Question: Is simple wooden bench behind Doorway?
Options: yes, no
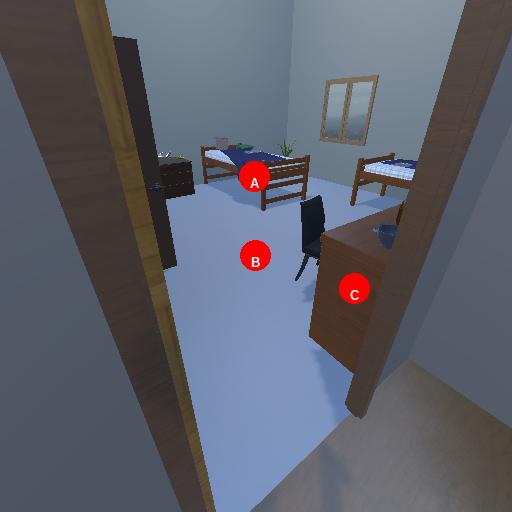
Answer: yes